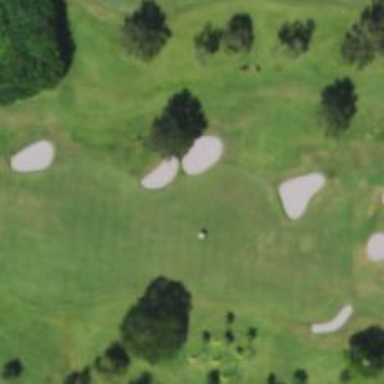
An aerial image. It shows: Grassy area designated as golf fairway.